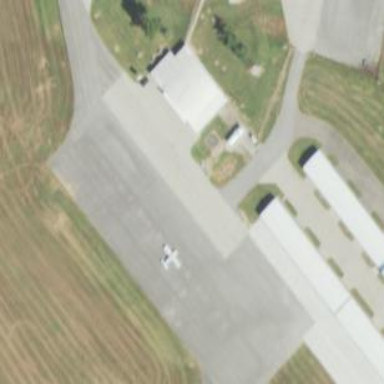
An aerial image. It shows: Apron at the airport.